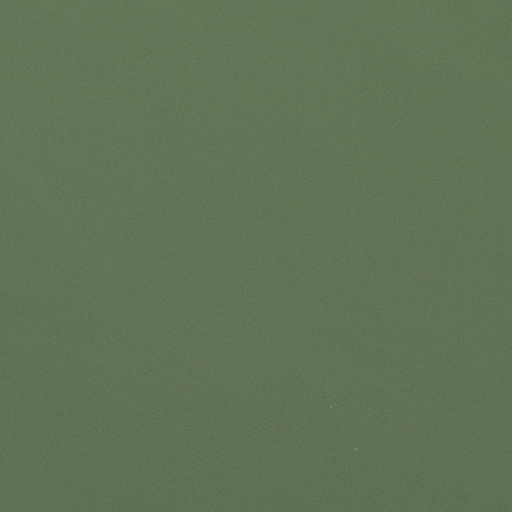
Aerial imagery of island in Virginia named Occoneechee Island (historical) containing only open water